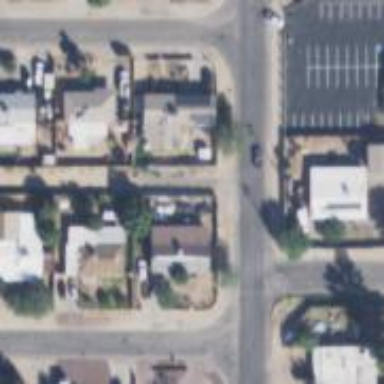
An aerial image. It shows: Alleyway designated as service road.